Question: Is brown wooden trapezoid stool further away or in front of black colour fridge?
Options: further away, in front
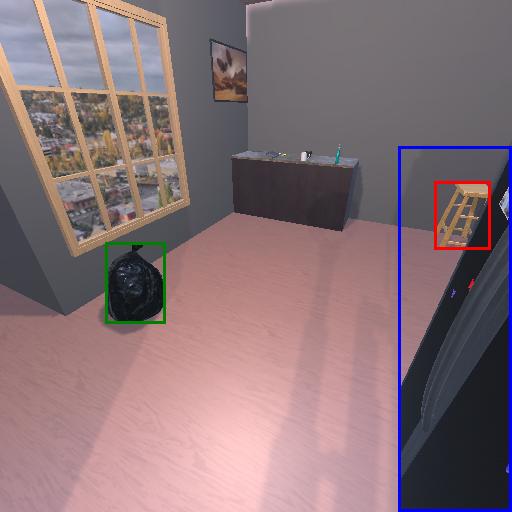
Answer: further away